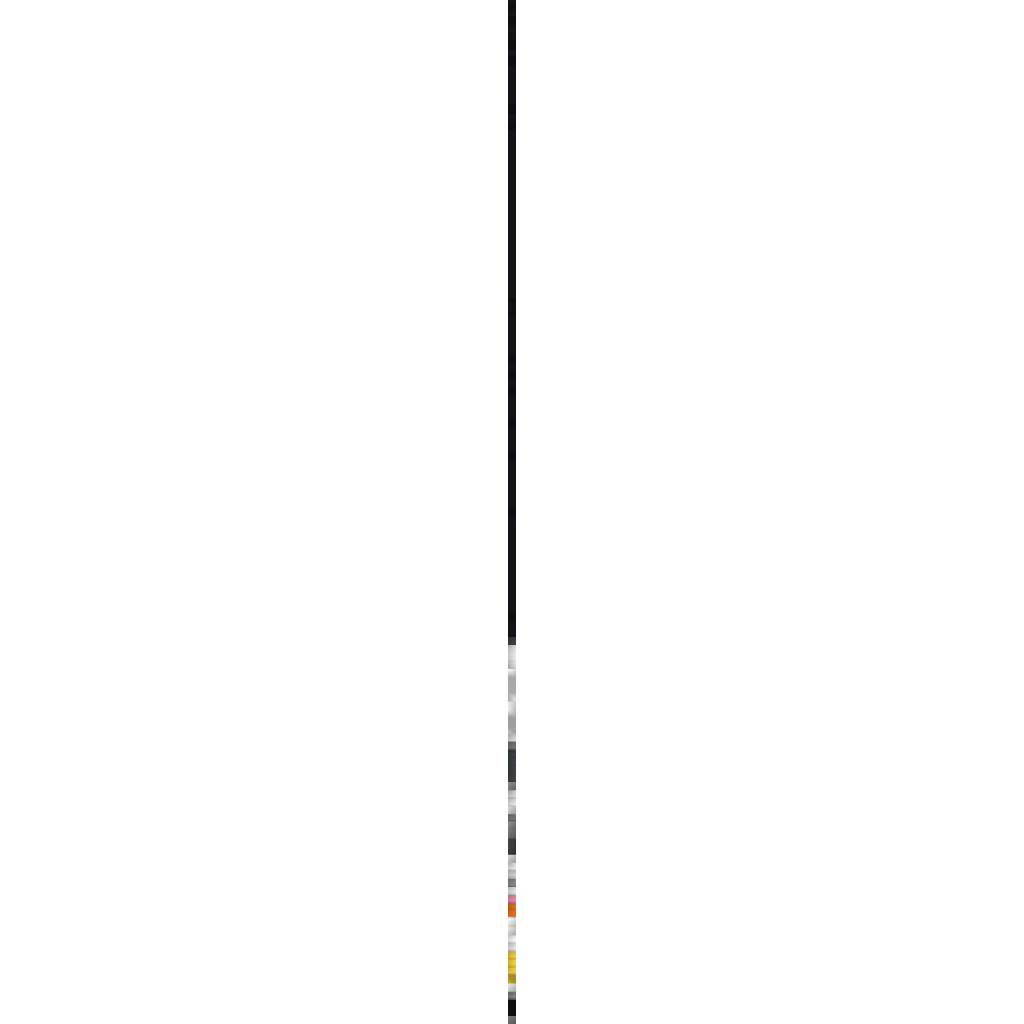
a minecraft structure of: RONALDO .